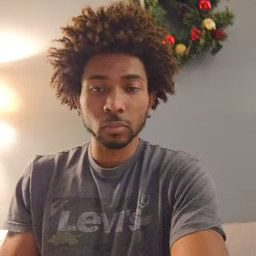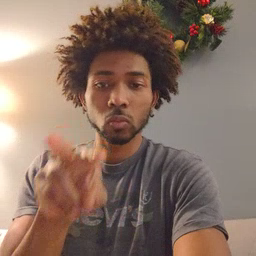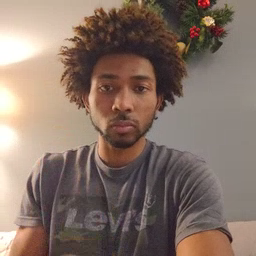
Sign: look